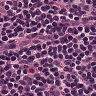
Metastatic tissue present: no